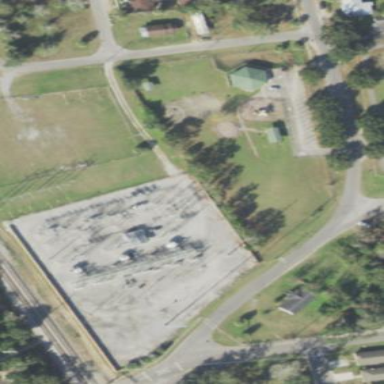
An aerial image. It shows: Outdoor distribution level power substation.